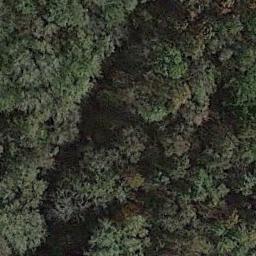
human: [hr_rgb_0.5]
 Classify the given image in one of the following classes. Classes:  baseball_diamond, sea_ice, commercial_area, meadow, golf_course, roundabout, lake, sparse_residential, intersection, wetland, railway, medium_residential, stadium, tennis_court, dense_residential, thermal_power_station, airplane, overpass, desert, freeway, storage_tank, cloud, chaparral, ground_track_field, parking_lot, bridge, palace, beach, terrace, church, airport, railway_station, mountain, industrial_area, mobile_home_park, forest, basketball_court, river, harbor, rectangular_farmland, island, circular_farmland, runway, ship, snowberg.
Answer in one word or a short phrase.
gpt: forest